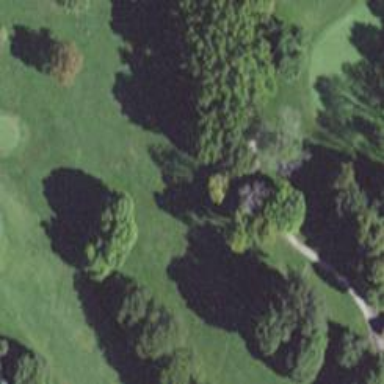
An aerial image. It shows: View of golf hole.